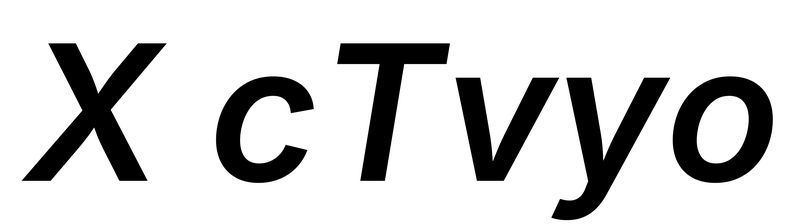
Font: Inter-Italic_SemiBold_Italic